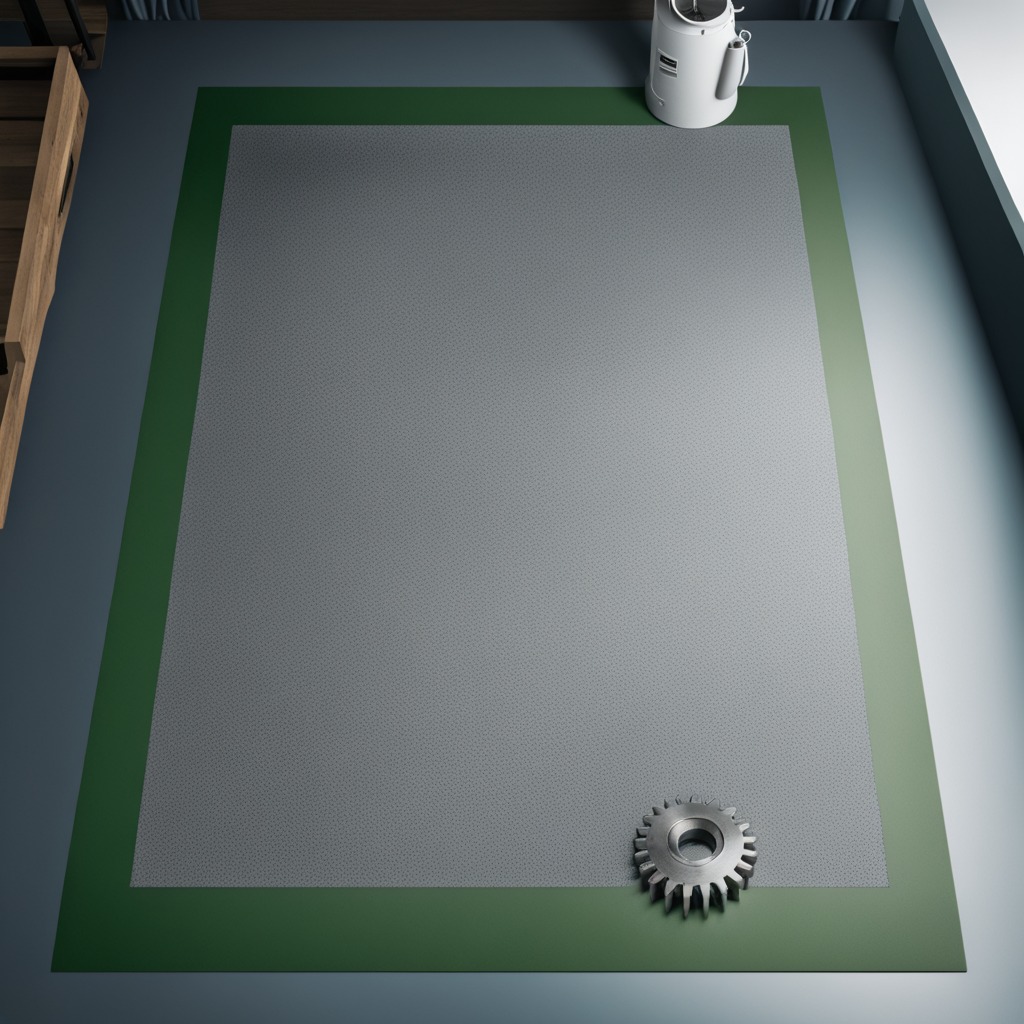
A steel gear with teeth is lying on the granite tabletop.